Question: I am setting up a diamond div using CSS. But the diamond div is going out or the parent div.
Is there any way to calculate the diagonal length of the diamond div so I can set the width to the parent width?
'''
<div class="col-md-2">
<div class="ab-iconbar text-center">
<div class="ab-baric">
<img src="images/icons/baby63.svg" alt="baby">
</div>
<div class="ab-icobox">
<h3>19<small>to</small>34</h3>
</div>
</div>
</div>
'''
'''
.ab-iconbar {
@extend .ab-bg-yellow;
.ab-baric {
margin: 0 auto;
display: block;
width: 100%;
@extend .ab-bg-gsea; //bg color
text-align: center;
-webkit-transform: rotate(45deg);
-ms-transform: rotate(45deg);
-o-transform: rotate(45deg);
transform: rotate(45deg);
img, .fa {
-webkit-transform: rotate(-45deg);
-ms-transform: rotate(-45deg);
-o-transform: rotate(-45deg);
transform: rotate(-45deg);
}
}
.ab-icobox {
@extend .ab-c-midnit;
padding: 10px;
}
}
'''
'''
var ab_icbar_w = $('.ab-iconbar').width();
var ab_baric_w = $('.ab-baric').css('width', ab_icbar_w);
$('.ab-baric').css('height', ab_baric_w);
'''

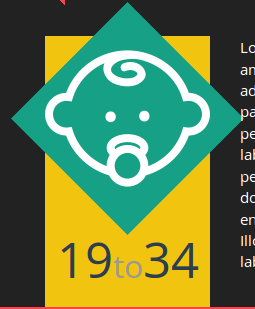
Answer: You could use the Pythagorean theorem.
So
'''
var diagLength = Math.sqrt(Math.pow(width, 2) + Math.pow(height, 2))
'''